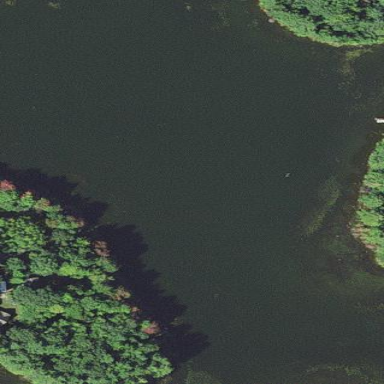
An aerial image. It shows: Serene lake surrounded by nature.